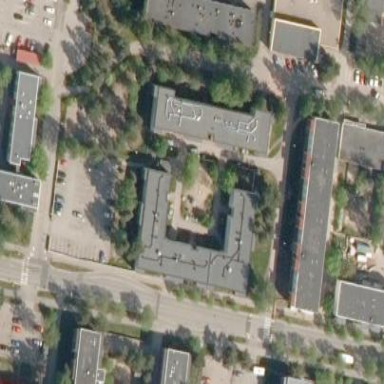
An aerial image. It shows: Block building.